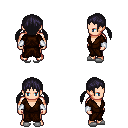
a pixel art fantasy rpg character, male body template, human, light skin, brown robe, teal pants, raven twin-tailed hairstyle, white cloth bracers, white slippers, four views (front, back, left, right), 2x2 character sprite sheet, small pixel art, hard edges, no anti-aliasing